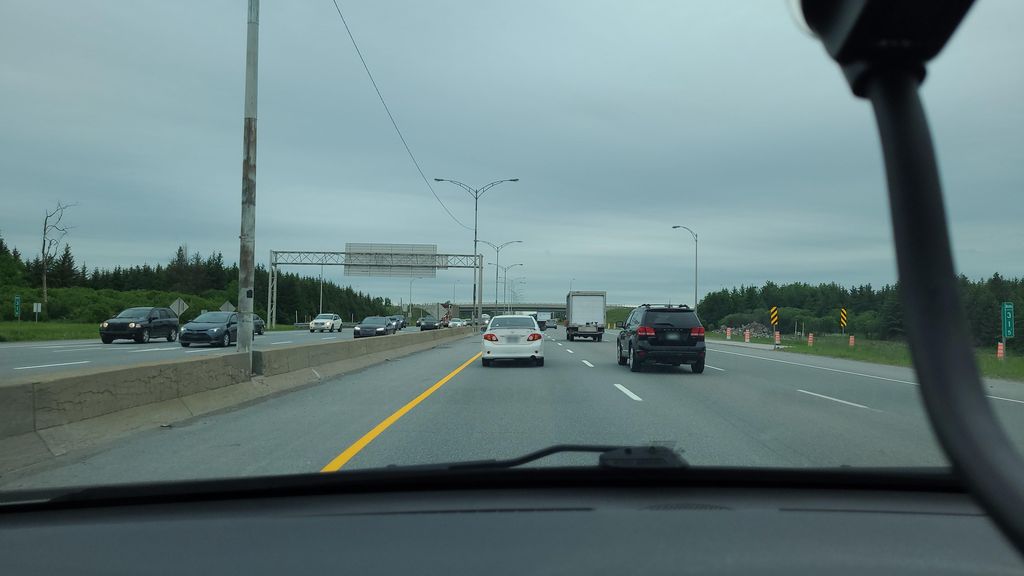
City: montreal